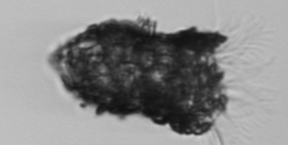
Label: Tintinnopsis